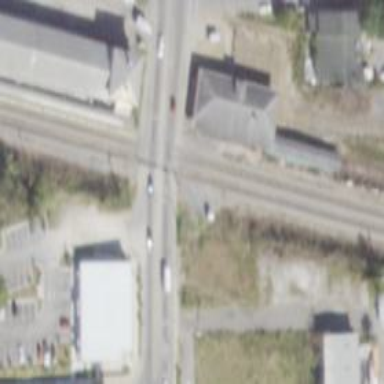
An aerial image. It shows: Level crossing with lights at railway intersection.